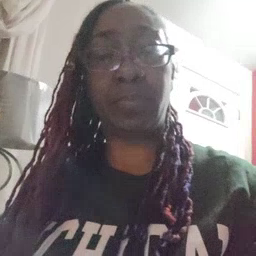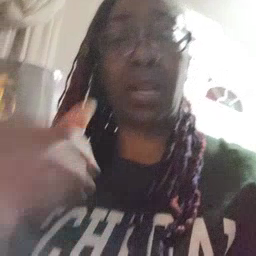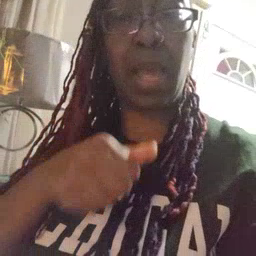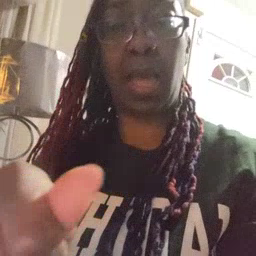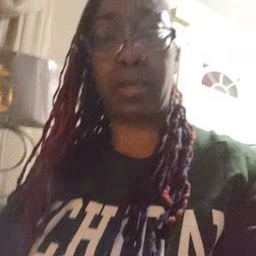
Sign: hide